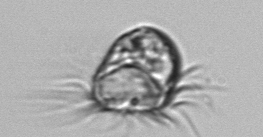
Label: Leegaardiella_ovalis